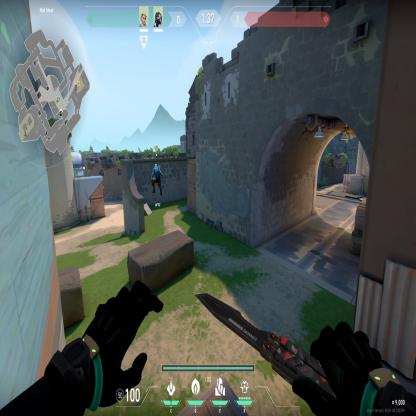
Label: teammate